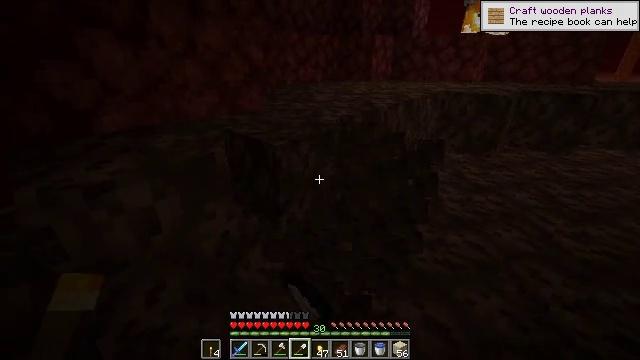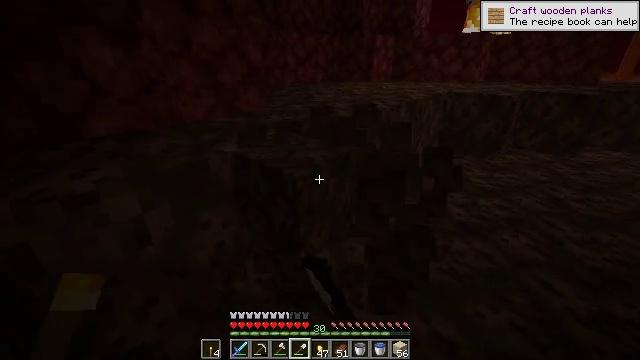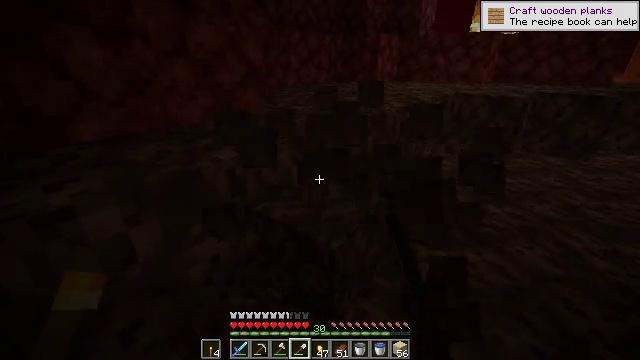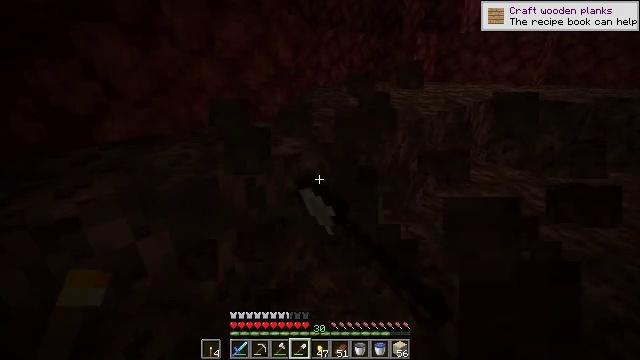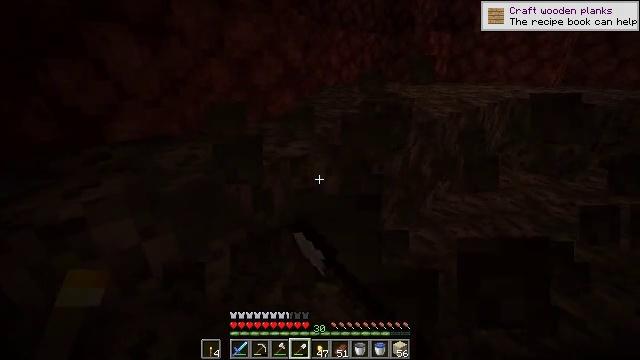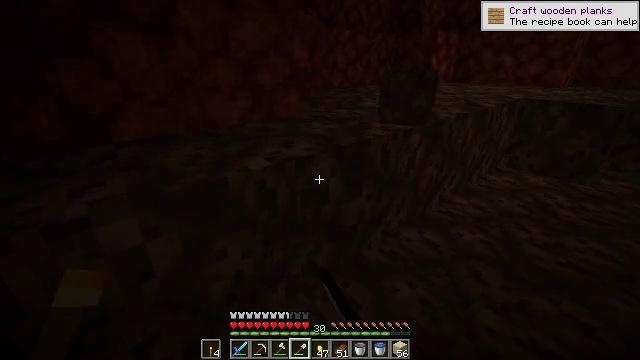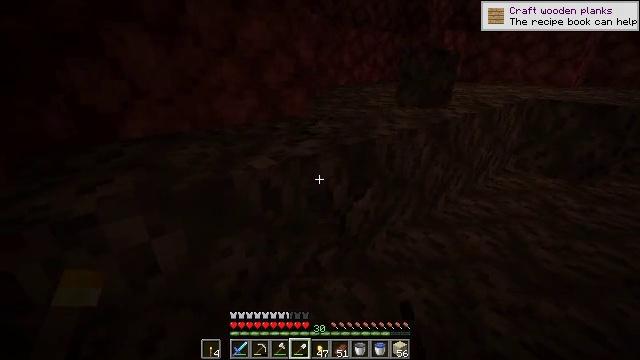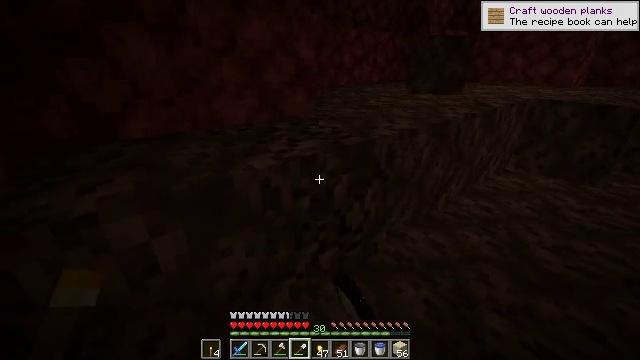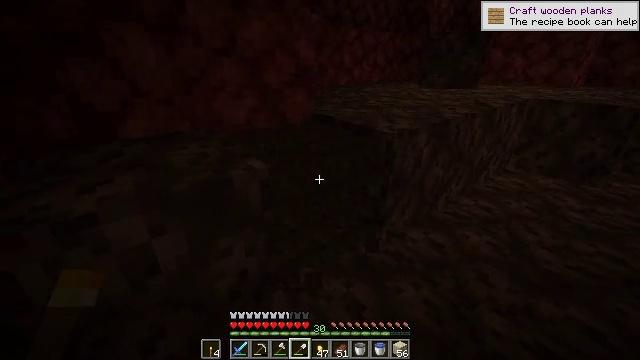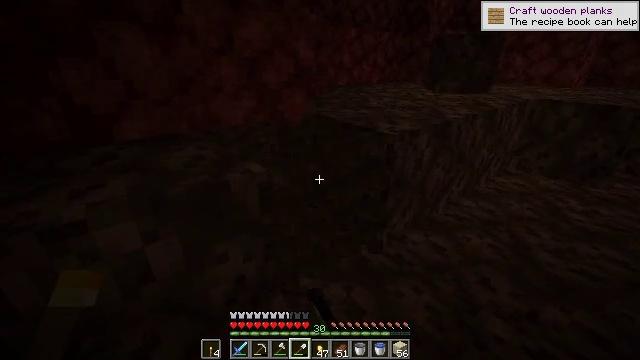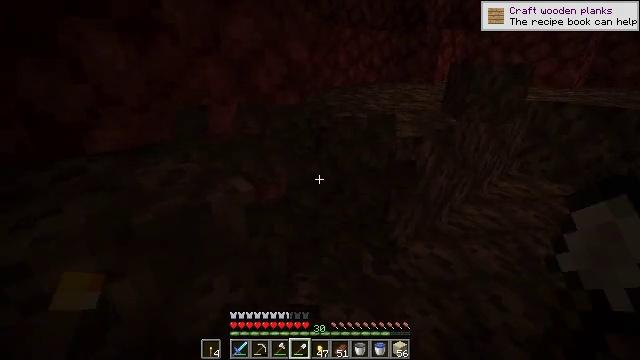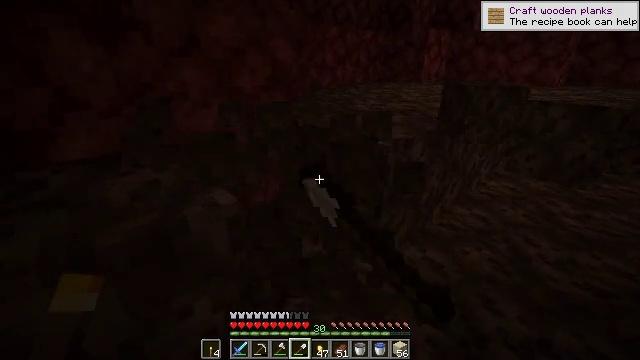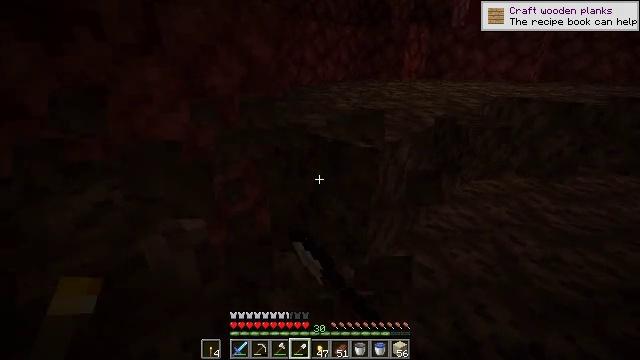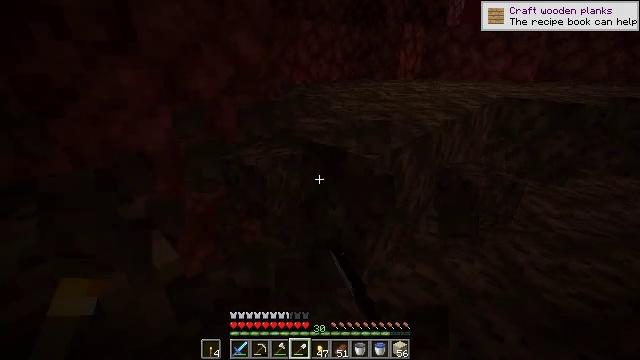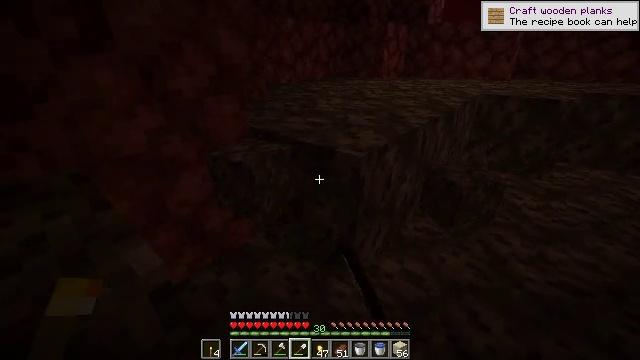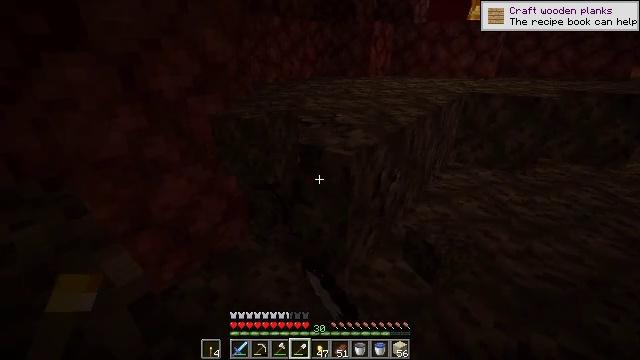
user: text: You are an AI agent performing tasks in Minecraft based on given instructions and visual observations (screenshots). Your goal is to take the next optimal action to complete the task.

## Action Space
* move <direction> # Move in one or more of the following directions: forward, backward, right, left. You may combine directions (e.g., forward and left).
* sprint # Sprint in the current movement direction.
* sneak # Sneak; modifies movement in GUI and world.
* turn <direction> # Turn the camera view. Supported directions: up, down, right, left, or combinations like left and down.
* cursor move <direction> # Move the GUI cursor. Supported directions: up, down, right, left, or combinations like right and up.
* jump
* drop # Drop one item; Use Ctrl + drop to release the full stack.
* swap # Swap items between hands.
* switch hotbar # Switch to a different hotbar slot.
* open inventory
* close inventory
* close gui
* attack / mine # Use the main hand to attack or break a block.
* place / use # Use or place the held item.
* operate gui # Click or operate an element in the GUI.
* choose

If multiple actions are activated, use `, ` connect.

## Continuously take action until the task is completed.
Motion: motion action
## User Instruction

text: Extract soul sand for building purposes.
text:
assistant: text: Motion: move forward, attack / mine
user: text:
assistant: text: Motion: move forward, attack / mine
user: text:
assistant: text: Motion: move forward, turn left, attack / mine
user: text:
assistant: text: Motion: turn left, attack / mine
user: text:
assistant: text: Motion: turn left, attack / mine
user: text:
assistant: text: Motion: turn left, attack / mine
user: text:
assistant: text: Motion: attack / mine
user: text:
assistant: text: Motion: attack / mine
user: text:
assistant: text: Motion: move forward, attack / mine
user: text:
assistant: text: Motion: move forward, turn right, attack / mine
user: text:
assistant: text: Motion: move forward, turn right, attack / mine
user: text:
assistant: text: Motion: move forward, turn right, attack / mine
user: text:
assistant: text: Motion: move forward, turn right, attack / mine
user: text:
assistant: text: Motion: turn right, attack / mine
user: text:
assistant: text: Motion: turn right, attack / mine
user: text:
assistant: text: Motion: attack / mine
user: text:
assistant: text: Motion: turn right, attack / mine
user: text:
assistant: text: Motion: attack / mine
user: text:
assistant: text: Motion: move forward, attack / mine
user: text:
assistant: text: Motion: move forward, attack / mine
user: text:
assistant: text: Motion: move forward, turn left, attack / mine
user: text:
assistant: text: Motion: move forward, turn left, attack / mine
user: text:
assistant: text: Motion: turn left, attack / mine
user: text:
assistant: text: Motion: turn left, attack / mine
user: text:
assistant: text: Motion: turn left, attack / mine
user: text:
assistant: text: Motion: turn left, attack / mine
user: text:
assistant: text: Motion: attack / mine
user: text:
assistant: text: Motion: move forward, attack / mine
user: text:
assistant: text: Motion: move forward, turn right, attack / mine
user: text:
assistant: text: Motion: move forward, turn right, attack / mine